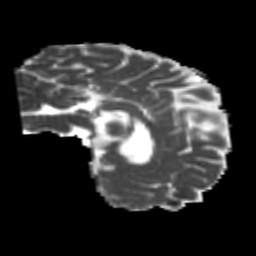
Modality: MD
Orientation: sagittal
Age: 22
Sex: female
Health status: healthy
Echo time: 0.074 s